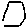
Label: hexagon